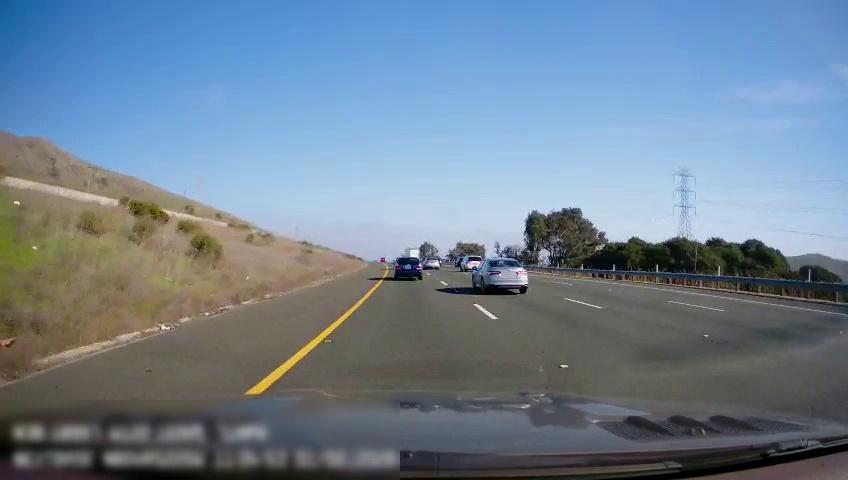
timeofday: Day
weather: Sunny
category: Drivable Space
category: Vehicles | Other LV
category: Vehicles | Car
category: Vehicles | Car
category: Vehicles | SUV
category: Vehicles | SUV
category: Vehicles | Car
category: Lanes | Current Lane
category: Lanes | Current Lane
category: Lanes | Alternate Lane
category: Lanes | Alternate Lane
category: Lanes | Alternate Lane